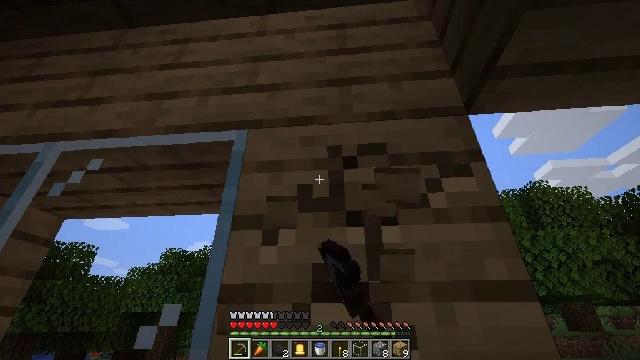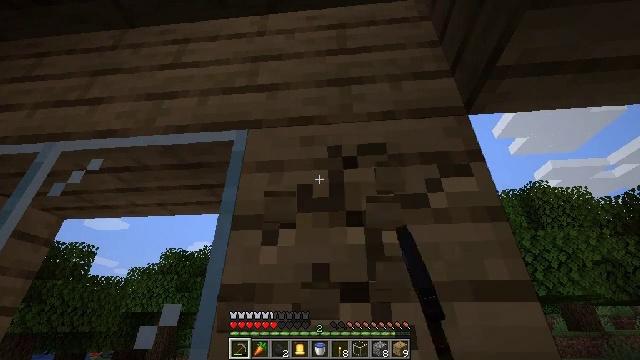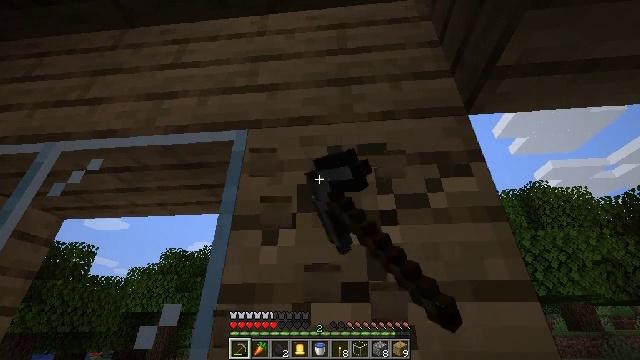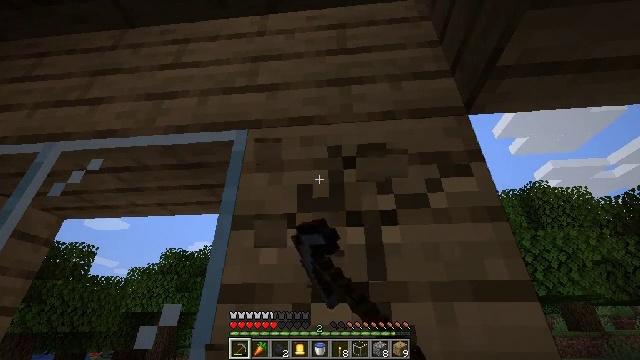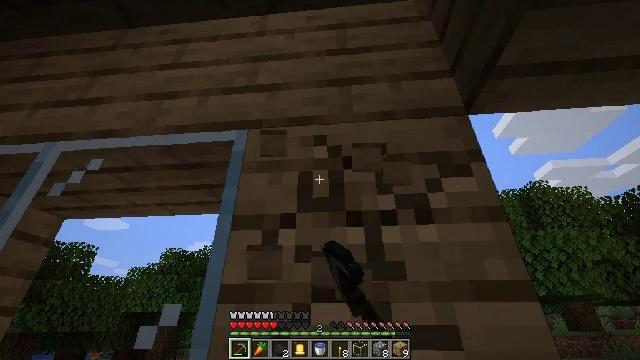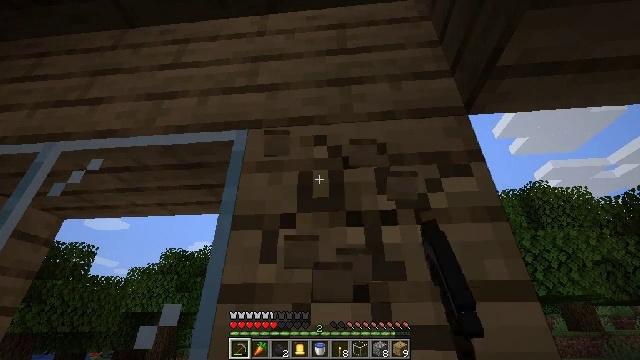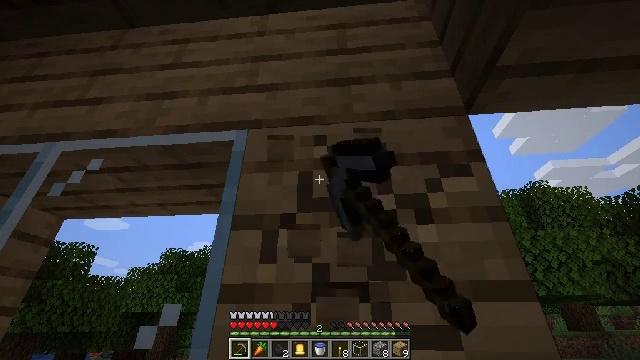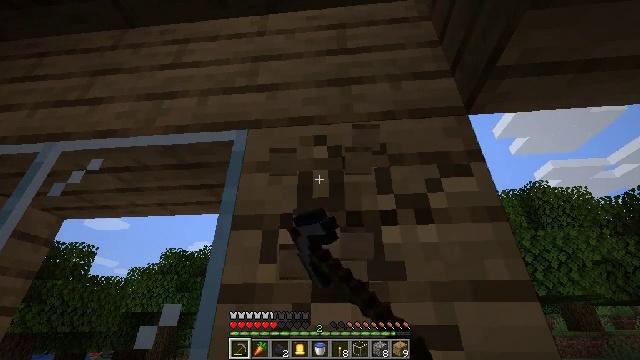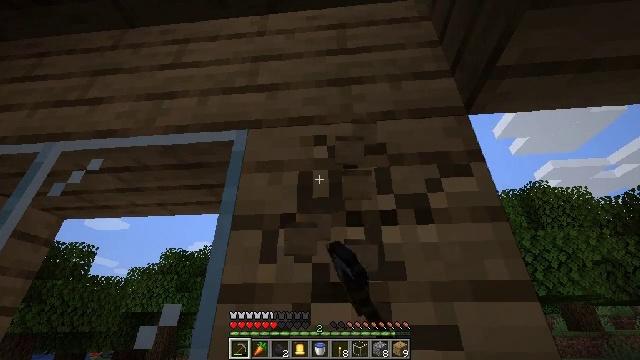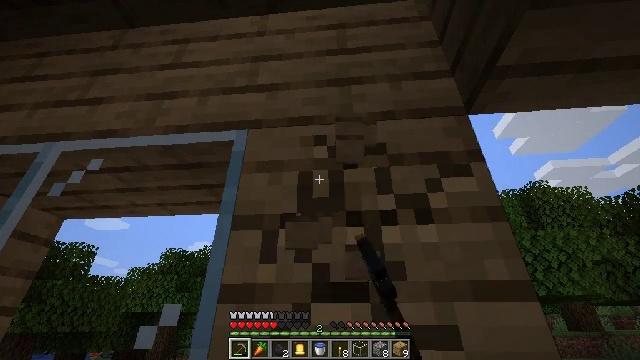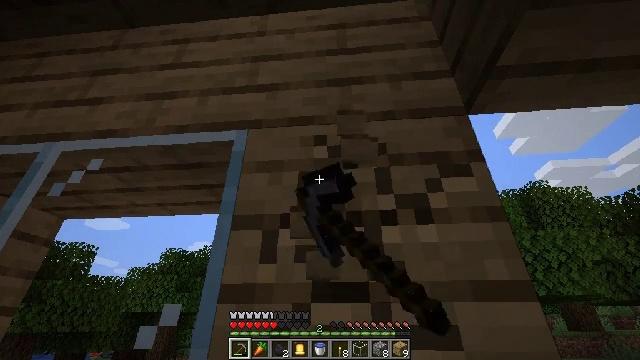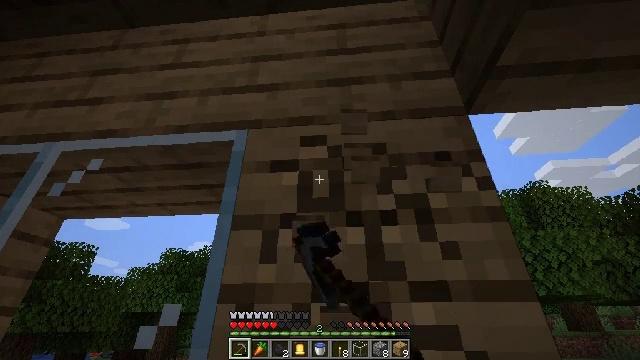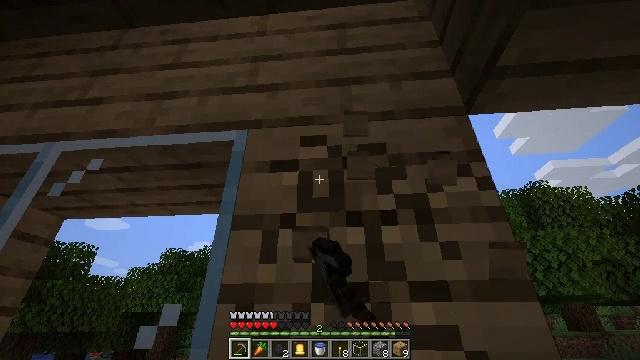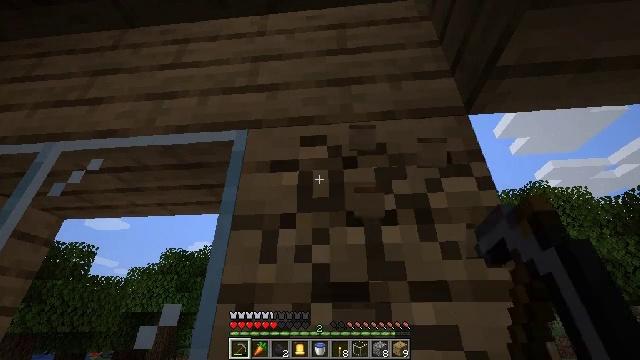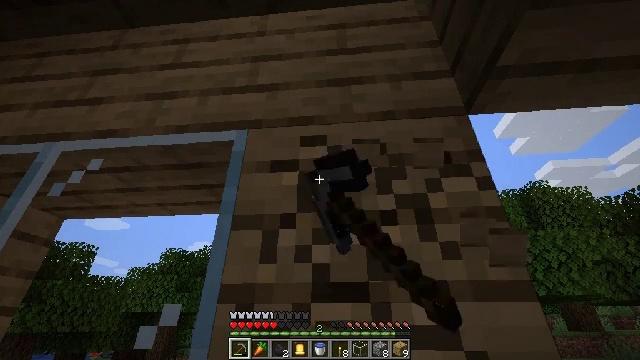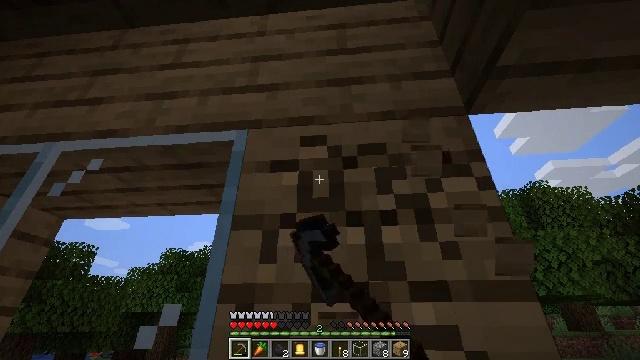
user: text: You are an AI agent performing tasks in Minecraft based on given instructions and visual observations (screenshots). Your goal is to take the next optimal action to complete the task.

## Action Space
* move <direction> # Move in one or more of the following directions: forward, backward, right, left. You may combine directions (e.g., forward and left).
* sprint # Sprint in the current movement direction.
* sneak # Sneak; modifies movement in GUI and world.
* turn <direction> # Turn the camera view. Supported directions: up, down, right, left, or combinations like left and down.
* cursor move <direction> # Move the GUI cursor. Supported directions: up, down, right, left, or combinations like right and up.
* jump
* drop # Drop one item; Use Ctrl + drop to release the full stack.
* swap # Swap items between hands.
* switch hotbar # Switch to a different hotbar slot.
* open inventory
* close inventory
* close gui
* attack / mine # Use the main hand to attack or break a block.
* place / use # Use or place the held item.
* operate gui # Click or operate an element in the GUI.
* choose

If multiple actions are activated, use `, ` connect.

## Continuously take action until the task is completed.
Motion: motion action
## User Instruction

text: Break the existing planks.
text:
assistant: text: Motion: attack / mine
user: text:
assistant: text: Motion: attack / mine
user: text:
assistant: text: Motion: attack / mine
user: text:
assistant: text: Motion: attack / mine
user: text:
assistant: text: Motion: attack / mine
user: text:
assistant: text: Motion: attack / mine
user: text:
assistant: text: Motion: attack / mine
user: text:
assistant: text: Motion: attack / mine
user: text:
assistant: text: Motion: attack / mine
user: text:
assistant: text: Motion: attack / mine
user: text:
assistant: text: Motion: attack / mine
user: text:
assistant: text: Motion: attack / mine
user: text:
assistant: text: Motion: attack / mine
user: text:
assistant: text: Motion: attack / mine
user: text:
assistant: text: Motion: attack / mine
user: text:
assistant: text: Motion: attack / mine
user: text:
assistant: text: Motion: attack / mine
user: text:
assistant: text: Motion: attack / mine
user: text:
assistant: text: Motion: attack / mine
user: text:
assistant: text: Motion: attack / mine
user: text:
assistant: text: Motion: attack / mine
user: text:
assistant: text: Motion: attack / mine
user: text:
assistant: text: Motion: attack / mine
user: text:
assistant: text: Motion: attack / mine
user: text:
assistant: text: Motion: turn down, attack / mine
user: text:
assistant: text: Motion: turn down, attack / mine
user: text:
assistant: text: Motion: turn down, attack / mine
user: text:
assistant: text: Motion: turn down, attack / mine
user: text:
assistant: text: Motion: turn down, attack / mine
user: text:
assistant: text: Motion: turn right and down, attack / mine